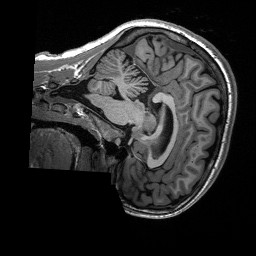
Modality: T1w
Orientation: sagittal
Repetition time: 8 s
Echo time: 0.066 s